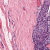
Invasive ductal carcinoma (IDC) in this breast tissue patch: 0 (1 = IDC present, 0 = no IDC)